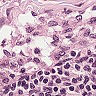
Metastatic tissue present: no